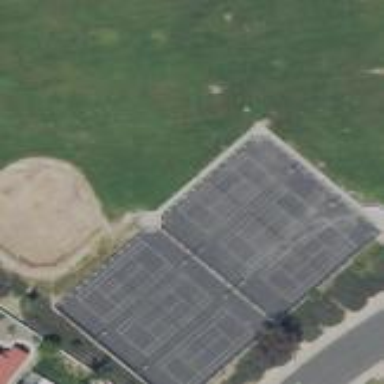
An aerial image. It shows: Paved tennis court on the pitch.